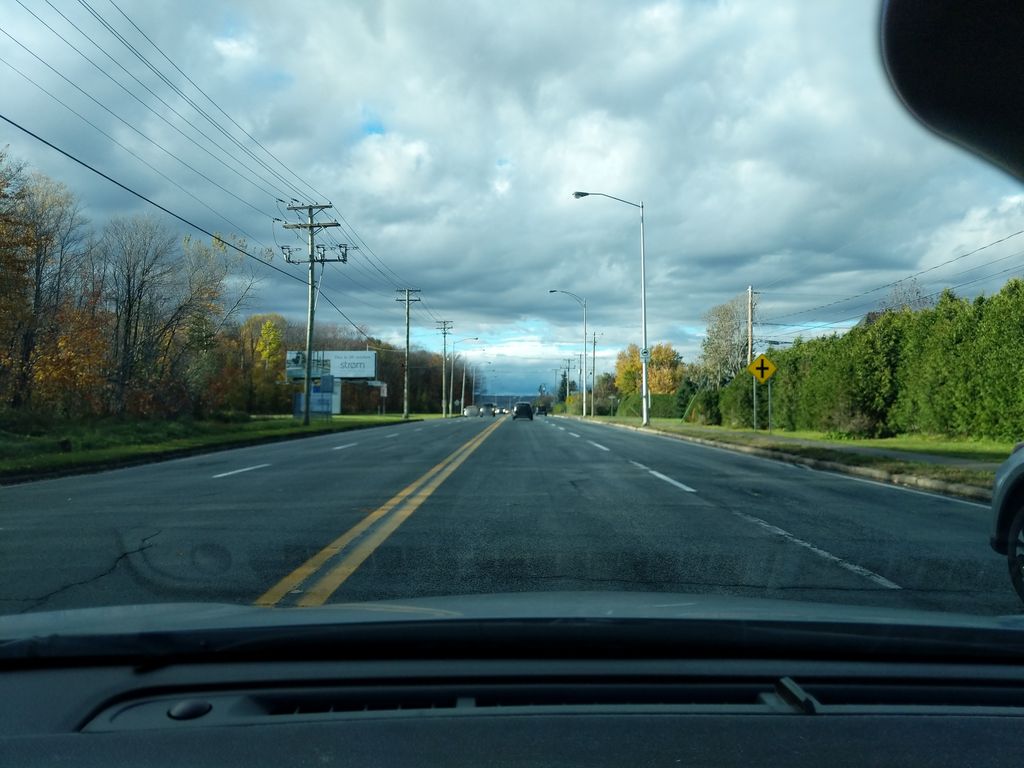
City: quebec_city